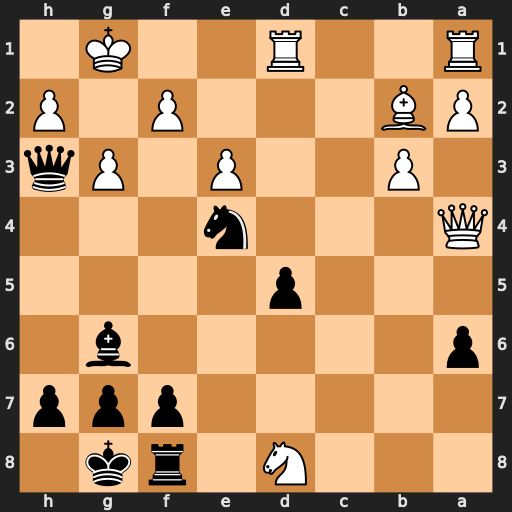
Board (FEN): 3N1rk1/5ppp/p5b1/3p4/Q3n3/1P2P1Pq/PB3P1P/R2R2K1
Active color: b
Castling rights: -
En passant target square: -
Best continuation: Ng5 Qf4 Be4 f3 Nxf3+ Qxf3 Bxf3